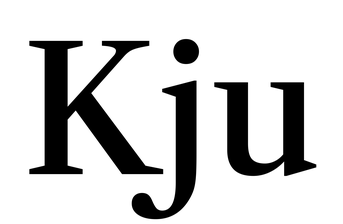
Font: LibreCaslonText_Medium